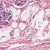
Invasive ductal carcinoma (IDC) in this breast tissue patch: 0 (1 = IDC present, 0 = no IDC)